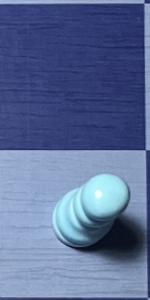
Label: Pawn_White